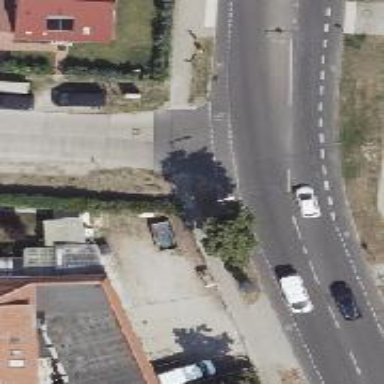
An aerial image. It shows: Unmarked crossing on the road.